Breast ultrasound image
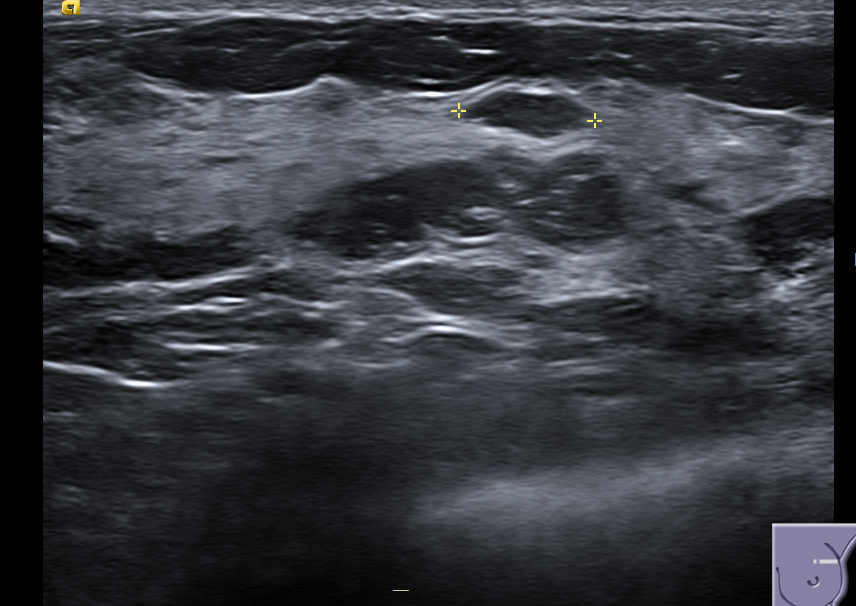
Diagnosis: benign